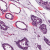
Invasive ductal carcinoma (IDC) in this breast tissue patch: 1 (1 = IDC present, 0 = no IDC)